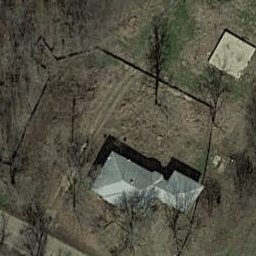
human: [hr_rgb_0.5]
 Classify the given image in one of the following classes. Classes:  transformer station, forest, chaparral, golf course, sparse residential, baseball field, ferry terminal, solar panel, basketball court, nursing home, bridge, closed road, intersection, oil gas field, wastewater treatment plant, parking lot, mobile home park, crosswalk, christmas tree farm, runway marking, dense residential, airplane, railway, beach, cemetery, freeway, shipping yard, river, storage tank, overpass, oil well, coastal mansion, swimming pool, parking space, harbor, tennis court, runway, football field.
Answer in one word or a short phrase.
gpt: sparse residential